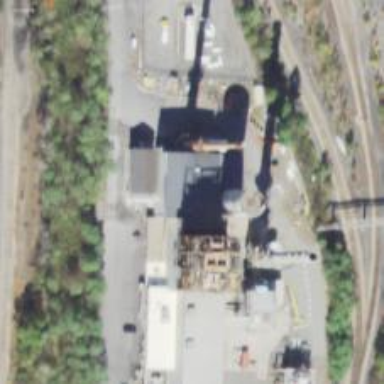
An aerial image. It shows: Steam turbine generator.